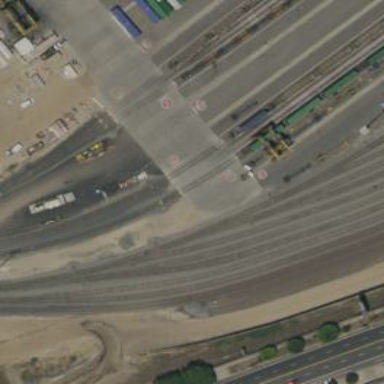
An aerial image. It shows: Abandoned railway yard is depicted.